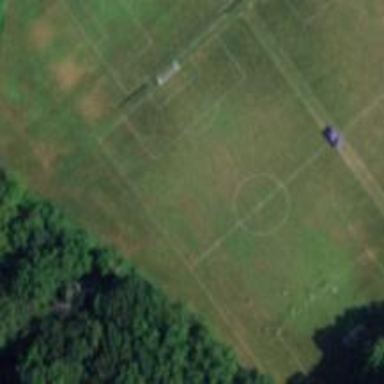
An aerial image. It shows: Soccer pitch for outdoor sports and leisure activities.